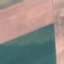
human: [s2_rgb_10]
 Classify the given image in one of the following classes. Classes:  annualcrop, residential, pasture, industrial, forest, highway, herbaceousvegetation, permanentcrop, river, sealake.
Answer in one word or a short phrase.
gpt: AnnualCrop